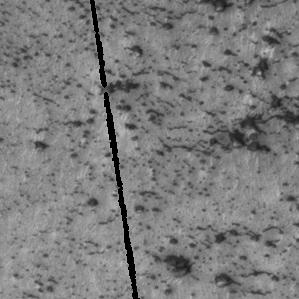
Label: frost